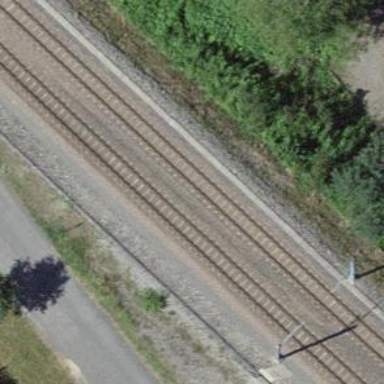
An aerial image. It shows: Narrow-gauge railway track with 1 electrified contact line.